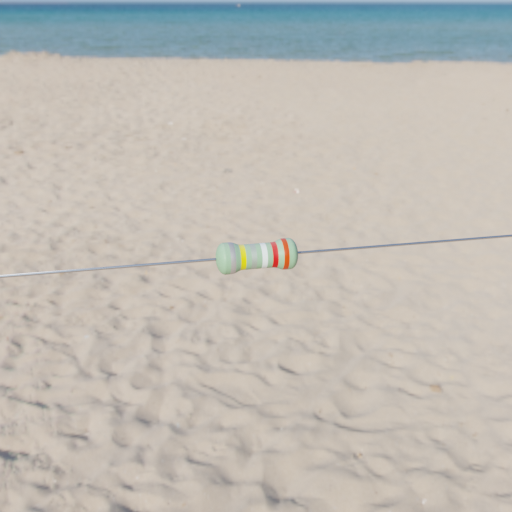
Resistor colour bands (in order): silver, yellow, silver, white, red, red